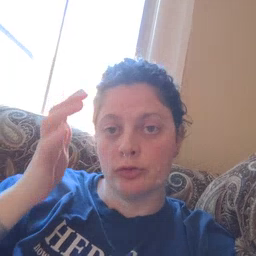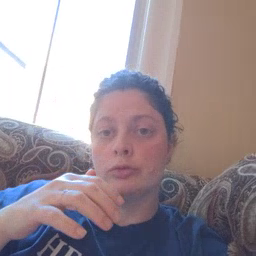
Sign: fall